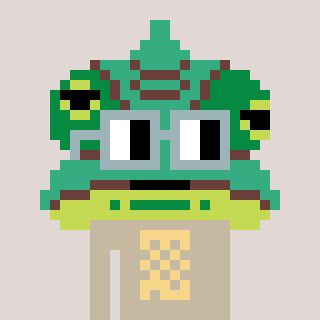
a pixel art character with square dark gray glasses, a chameleon-shaped head and a bege-colored body on a warm background